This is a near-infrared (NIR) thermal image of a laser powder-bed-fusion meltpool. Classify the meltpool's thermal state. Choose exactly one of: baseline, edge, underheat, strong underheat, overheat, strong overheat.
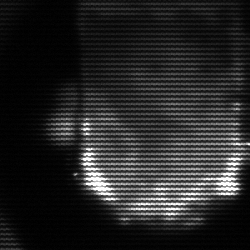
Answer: baseline